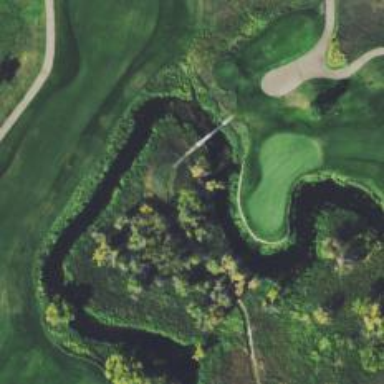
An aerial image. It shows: Path for both road and golf.